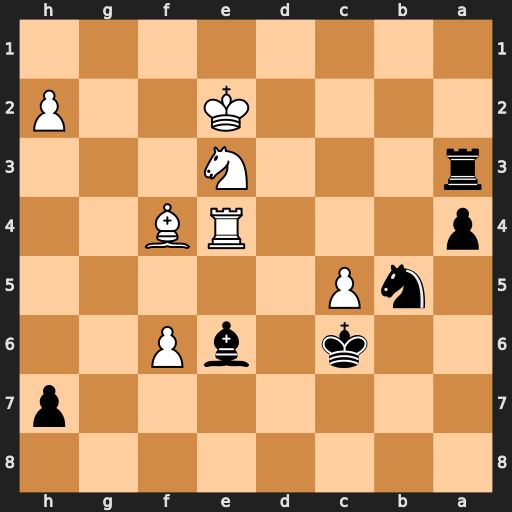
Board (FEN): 8/7p/2k1bP2/1nP5/p3RB2/r3N3/4K2P/8
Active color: b
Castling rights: -
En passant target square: -
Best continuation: Nc3+ Kf3 Nxe4